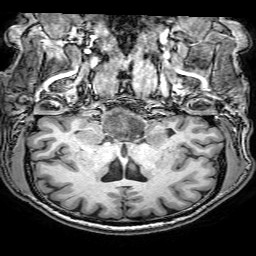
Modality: T1w
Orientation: sagittal
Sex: male
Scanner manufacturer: philips
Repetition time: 0.008193 s
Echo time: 0.00378 s